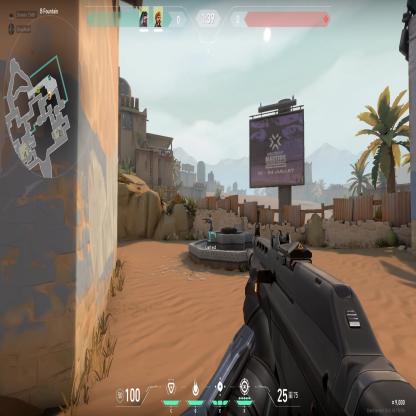
Label: teammate